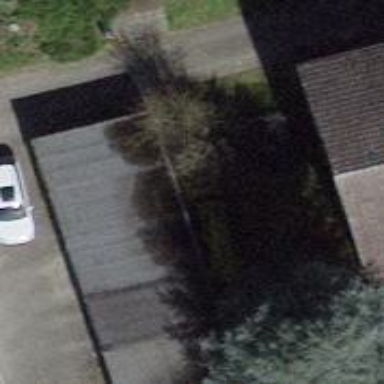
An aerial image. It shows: Group of garages.